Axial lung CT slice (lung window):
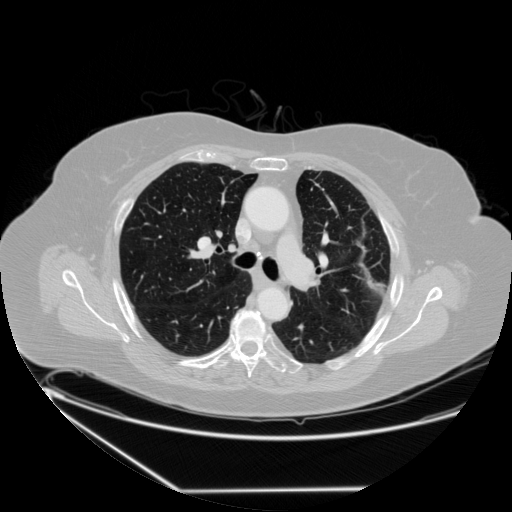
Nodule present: no